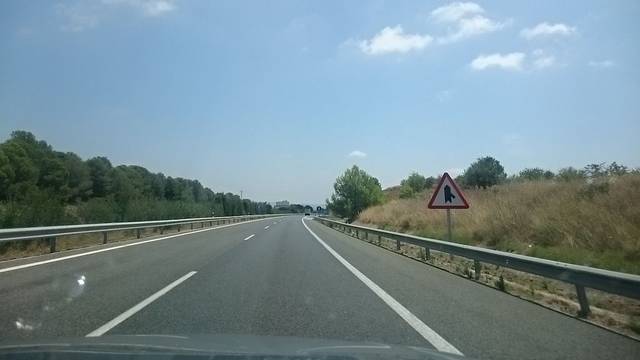
Region: Spain
Coordinates: 41.283, 1.497